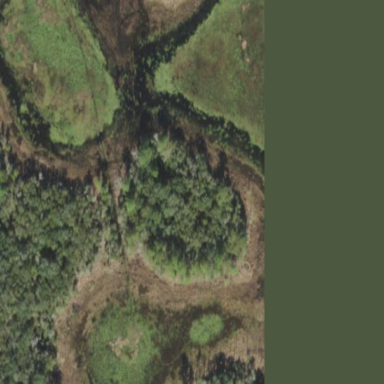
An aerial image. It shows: Mixed woodland area with various types of leaves.